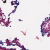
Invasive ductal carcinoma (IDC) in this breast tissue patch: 0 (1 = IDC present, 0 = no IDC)